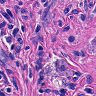
Metastatic tissue present: yes